Question: I'm trying to convert *.xhtml with Hebrew characters (UTF-8) to PDF by using iText library but I getting all letter in reverse order.
As far I understand from this <URL> I can set RTL only for 'ColumnText' and 'PdfCell' objects:
> Arabic (and Hebrew) can only be rendered correctly in the context of
ColumnText and PdfPCell.
So I doubt is it possible to convert whole *.xhtml page to PDF?
:
'''
<!DOCTYPE html PUBLIC "-//W3C//DTD XHTML 1.0 Transitional//EN"
"http://www.w3.org/TR/xhtml1/DTD/xhtml1-transitional.dtd">
<html xmlns="http://www.w3.org/1999/xhtml">
<head>
<title>Title of document</title>
</head>
<body style="font-size:12.0pt; font-family:Arial">
SHlvm `vlm
</body>
</html>
'''
:
'''
public static void convert() throws Exception{
Document document = new Document();
PdfWriter writer = PdfWriter.getInstance(document, new FileOutputStream("import.pdf"));
writer.setRunDirection(PdfWriter.RUN_DIRECTION_RTL);
document.open();
String str = null;
BufferedReader in = new BufferedReader(new InputStreamReader(new FileInputStream("import.xhtml"), "UTF8"));
StringBuilder sb = new StringBuilder();
while ((str = in.readLine()) != null) {
System.out.println(str);
sb.append(str);
}
in.close();
XMLWorkerHelper worker = XMLWorkerHelper.getInstance();
InputStream is = new ByteArrayInputStream(sb.toString().getBytes(StandardCharsets.UTF_8));
worker.parseXHtml(writer, document, is, Charset.forName("UTF-8"));
document.close();
}
}
'''

---
Thank you for any help.
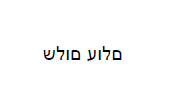
Answer: Please take a look at the <URL>:
'''
<html>
<head>
<title>Hebrew text</title>
</head>
<body style="font-size:12.0pt; font-family:Arial">
<div dir="rtl" style="font-family: Noto Sans Hebrew">SHlvm `vlm</div>
</body>
</html>
'''
And we convert it to PDF using this code:
'''
public void createPdf(String file) throws IOException, DocumentException {
// step 1
Document document = new Document();
// step 2
PdfWriter writer = PdfWriter.getInstance(document, new FileOutputStream(file));
// step 3
document.open();
// step 4
// Styles
CSSResolver cssResolver = new StyleAttrCSSResolver();
XMLWorkerFontProvider fontProvider = new XMLWorkerFontProvider(XMLWorkerFontProvider.DONTLOOKFORFONTS);
fontProvider.register("resources/fonts/NotoSansHebrew-Regular.ttf");
CssAppliers cssAppliers = new CssAppliersImpl(fontProvider);
HtmlPipelineContext htmlContext = new HtmlPipelineContext(cssAppliers);
htmlContext.setTagFactory(Tags.getHtmlTagProcessorFactory());
// Pipelines
PdfWriterPipeline pdf = new PdfWriterPipeline(document, writer);
HtmlPipeline html = new HtmlPipeline(htmlContext, pdf);
CssResolverPipeline css = new CssResolverPipeline(cssResolver, html);
// XML Worker
XMLWorker worker = new XMLWorker(css, true);
XMLParser p = new XMLParser(worker);
p.parse(new FileInputStream(HTML), Charset.forName("UTF-8"));;
// step 5
document.close();
}
'''
The result looks like <URL>:

What are the hurdles you need to take?
- '<div>''<td>'- 'dir="rtl"'-
I can't read Hebrew, but I hope the resulting PDF is correct and that this solves your problem.
this solution requires at least iText and XML Worker 5.5.5, because support for the 'dir' attribute was introduced in <URL>.